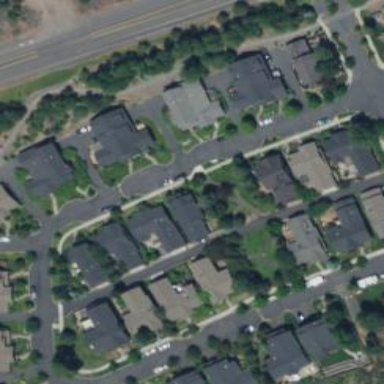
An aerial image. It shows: Alley classified as service road.